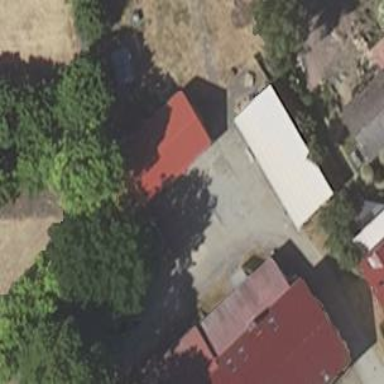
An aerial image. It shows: Community centre.